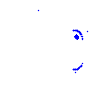
Particle: pion